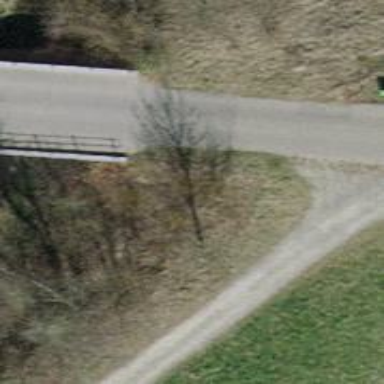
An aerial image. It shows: Unclassified road with bridge.